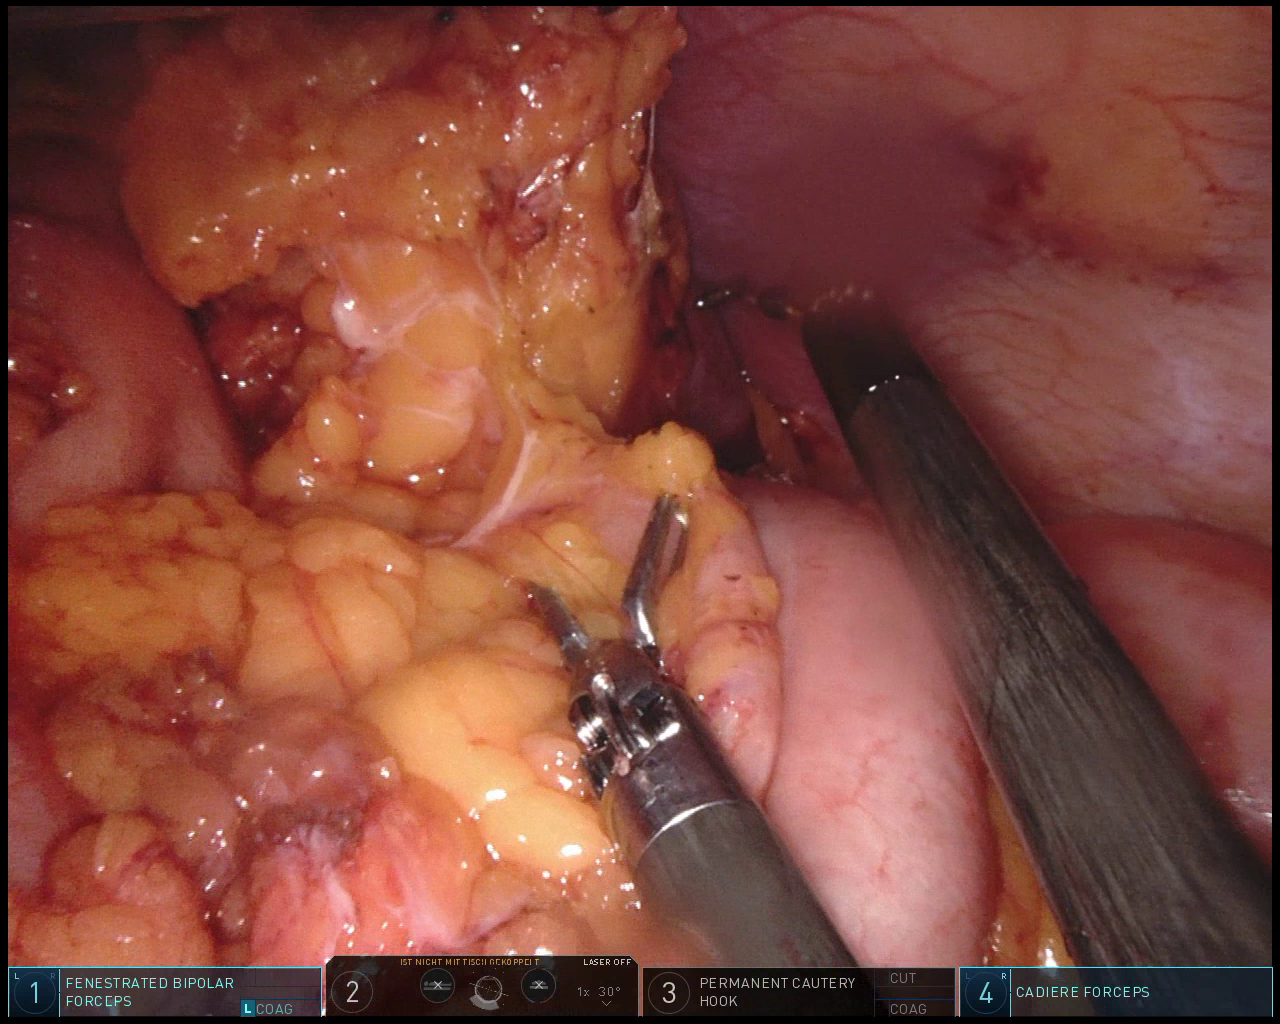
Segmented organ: spleen
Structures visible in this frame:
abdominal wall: yes
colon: yes
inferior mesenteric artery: no
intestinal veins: no
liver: no
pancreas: no
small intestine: no
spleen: yes
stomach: no
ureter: no
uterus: no
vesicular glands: no